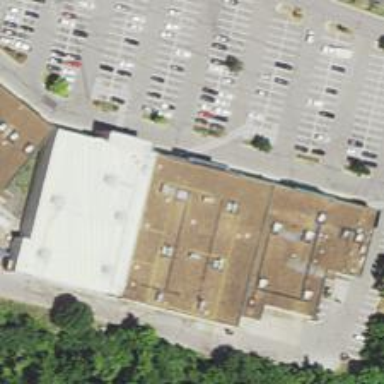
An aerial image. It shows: Fitness centre on leisure land.